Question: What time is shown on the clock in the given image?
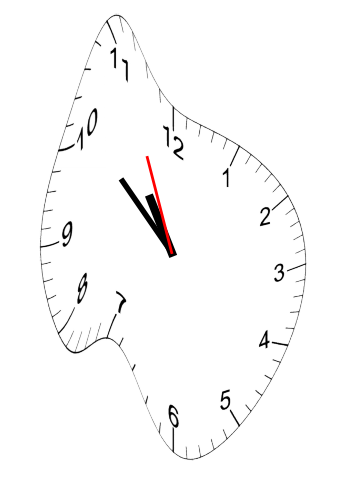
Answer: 10:51:56